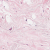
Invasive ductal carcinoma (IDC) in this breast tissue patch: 0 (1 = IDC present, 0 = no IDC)